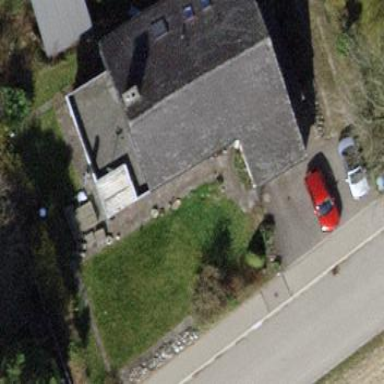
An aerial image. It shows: Detached building with gabled roof.